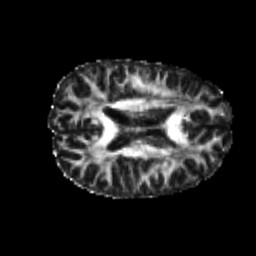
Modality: FA
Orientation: axial
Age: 20
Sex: female
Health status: healthy
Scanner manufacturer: philips
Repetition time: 7.391 s
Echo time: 0.08599 s